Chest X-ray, AP view. Patient: 34 years old, sex M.
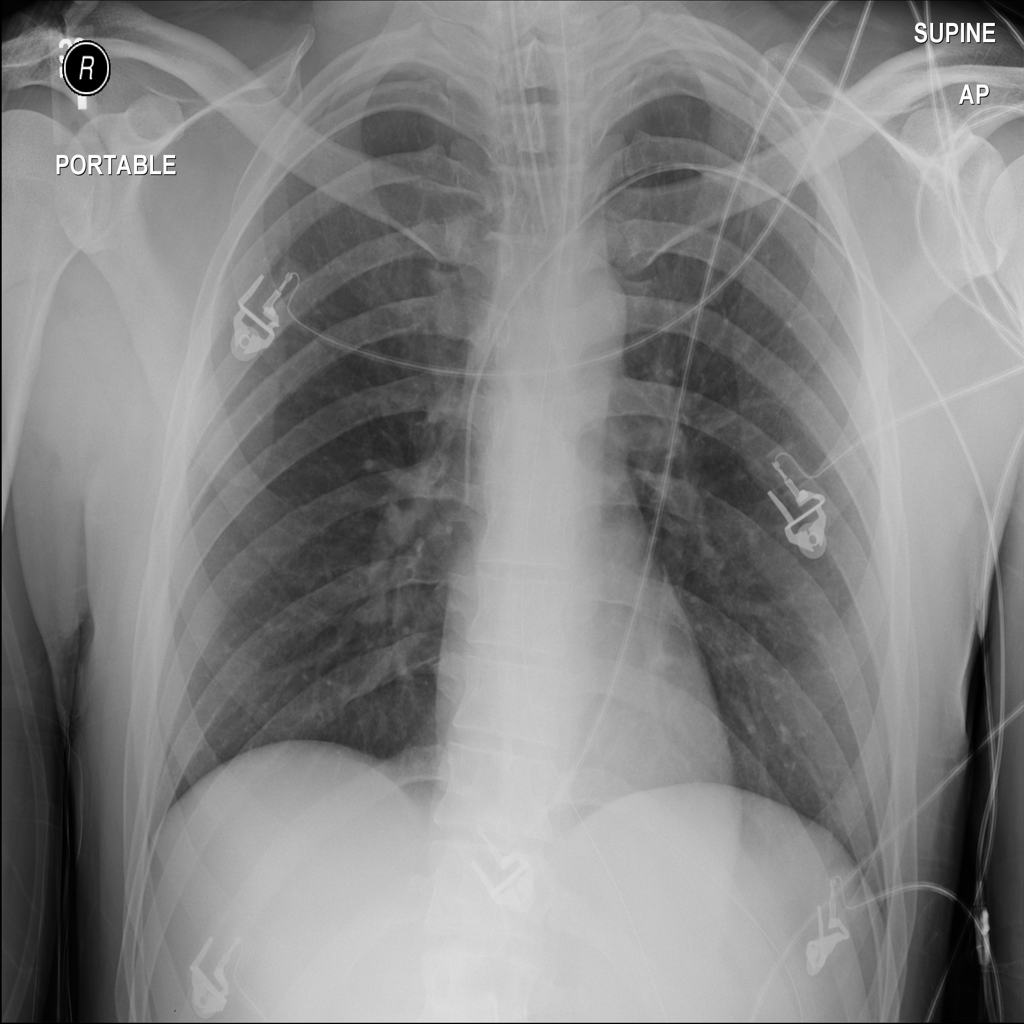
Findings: No Finding